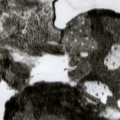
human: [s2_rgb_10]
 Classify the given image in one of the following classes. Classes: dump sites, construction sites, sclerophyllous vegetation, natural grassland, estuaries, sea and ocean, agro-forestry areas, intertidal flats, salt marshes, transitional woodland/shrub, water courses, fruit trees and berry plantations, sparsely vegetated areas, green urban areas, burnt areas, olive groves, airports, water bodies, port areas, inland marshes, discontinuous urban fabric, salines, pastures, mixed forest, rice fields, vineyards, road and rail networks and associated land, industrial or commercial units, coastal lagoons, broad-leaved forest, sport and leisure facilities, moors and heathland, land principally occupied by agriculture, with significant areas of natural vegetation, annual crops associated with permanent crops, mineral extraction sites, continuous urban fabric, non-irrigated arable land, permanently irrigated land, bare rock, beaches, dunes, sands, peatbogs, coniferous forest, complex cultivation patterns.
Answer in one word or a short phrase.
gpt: coniferous forest, mixed forest, transitional woodland/shrub, water bodies